Question: This is what I'm building:

On the right side of each ListBoxItem there should be 3 images, but as you can see they are only showing up on the last row. I'm using a ContentControl that refers to XAML shapes that I took from SyncFusion Metro Studio (exported as XAML).
Should I be using something else instead?
Here's my XAML:
'''
<ListBox>
<ListBox.ItemTemplate>
<DataTemplate>
<Grid>
<Grid.RowDefinitions>
<RowDefinition
Height="auto" />
<RowDefinition
Height="auto" />
</Grid.RowDefinitions>
<DockPanel
Grid.Row="0">
<TextBlock
DockPanel.Dock="Left"
Margin="0 0 6 0">
<TextBlock.Text>
<MultiBinding
StringFormat="{}{0:D2}:{1:D2}:">
<Binding
Path="Task.Schedule.StartTime.Hours" />
<Binding
Path="Task.Schedule.StartTime.Minutes" />
</MultiBinding>
</TextBlock.Text>
</TextBlock>
<ContentControl
Content="{StaticResource CM.Done}"
DockPanel.Dock="Right" />
<ContentControl
Content="{StaticResource CM.Comment}"
DockPanel.Dock="Right" />
<ContentControl
Content="{StaticResource CM.Important}"
DockPanel.Dock="Right" />
<TextBlock
Text="{Binding Task.Name}" />
</DockPanel>
<TextBlock
Grid.Row="1"
Foreground="Gray"
FontStyle="Italic"
Text="{Binding Status, UpdateSourceTrigger=PropertyChanged, Converter={StaticResource StatusEnumToStringConverter}}" />
</Grid>
</DataTemplate>
</ListBox.ItemTemplate>
</ListBox>
'''
Here's an example of what 1 image looks like:
'''
<Viewbox
x:Key="CM.Important">
<Grid
Width="24"
Height="24"
Visibility="Visible">
<Path
Data="M2.<PHONE>,2.2260001C3.<PHONE>,2.<PHONE>,4.<PHONE>,3.<PHONE>,4.<PHONE>,4.7181533L4.<PHONE>,52.518807C4.<PHONE>,53.897702 3.<PHONE>,55.010998 2.<PHONE>,55.010998 <PHONE>,55.010998 0,53.897702 0,52.518807L0,4.7181533C0,3.<PHONE>,<PHONE>,2.<PHONE>,2.<PHONE>,2.2260001z M21.916903,2.1072685E-05C34.563281,-0.013741149 44.850898,6.<PHONE> 60.671,0.96500372 60.671,11.992384 60.671,23.027636 60.671,34.061489 39.577531,41.738621 28.30889,27.205954 8.<PHONE>,36.075898L8.<PHONE>,2.9753833C13.223898,0.75891303,17.701443,<PHONE>,21.916903,2.1072685E-05z"
Stretch="Uniform"
Fill="#FFFF0000"
Width="12"
Height="12"
Margin="0,0,0,0"
RenderTransformOrigin="0.5,0.5">
<Path.RenderTransform>
<TransformGroup>
<TransformGroup.Children>
<RotateTransform
Angle="0" />
<ScaleTransform
ScaleX="1"
ScaleY="1" />
</TransformGroup.Children>
</TransformGroup>
</Path.RenderTransform>
</Path>
</Grid>
</Viewbox>
'''
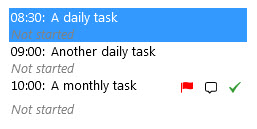
Answer: This is normal behavior: you can't have twice the same UI object displayed in WPF. Here you are trying to display multiple instances of the same 'ViewBox'
A common workaround is:
1 - Change your 'ViewBox' 'Resources' to 'Templates':
'''
<ControlTemplate x:Key="CM.Important" TargetType="{x:Type Control}">
<Viewbox>
<!-- Your ViewBox content -->
</Viewbox>
</ControlTemplate>
'''
2- Change your 'ContentControls' to 'Controls':
'''
<Control Template="{StaticResource CM.Important}" />
'''
Should work fine for you unless 'Path' is adding some ambiguity